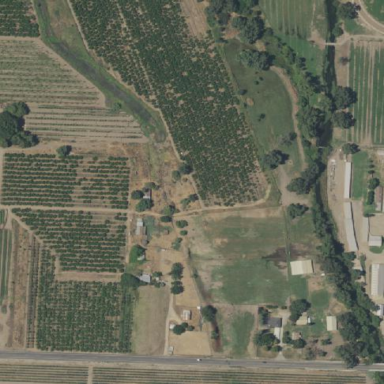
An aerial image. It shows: Orchard area used for field cropland.